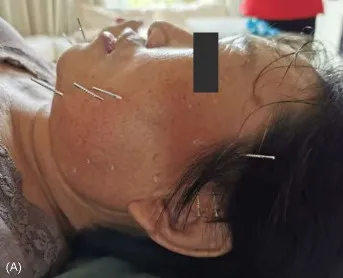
The selected acupoints for the first acupuncture treatment. (A) Acupoints were used on the cheek of left side.
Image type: medical_photograph (skin_photograph)